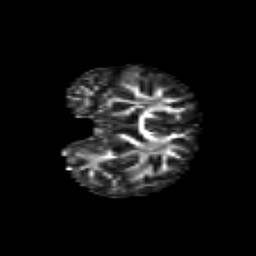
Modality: FA
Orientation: coronal
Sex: male
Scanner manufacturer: siemens
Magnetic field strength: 3 T
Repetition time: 5 s
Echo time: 0.071 s